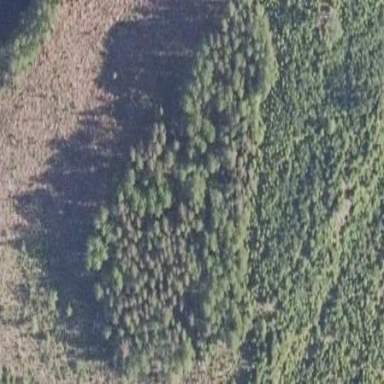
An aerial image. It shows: Beautiful woodland area.